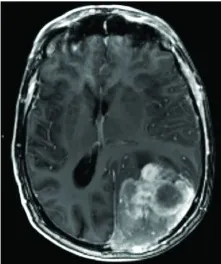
MRI and CT scanning of the original meninigioma intra-cerebral and at distance metastasis intra-pleural. . A: T1 weighted image after administration of Gadolinium based contrast fluid shows a large extra-axial enhancing lesion in the left parieto-occipital region with local mass effect. Note that the sagittal sinus seems to be invaded.
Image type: radiology (mri)